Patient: sex F, age 43
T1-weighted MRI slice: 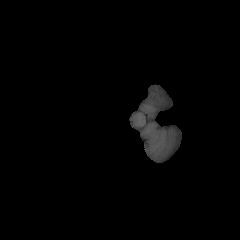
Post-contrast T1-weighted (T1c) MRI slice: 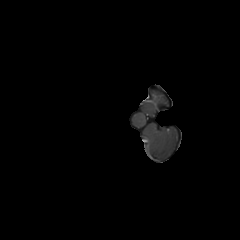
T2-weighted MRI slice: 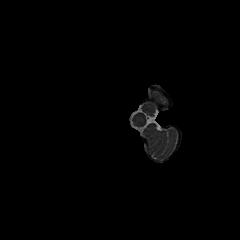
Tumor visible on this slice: no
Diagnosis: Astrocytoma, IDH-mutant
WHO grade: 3